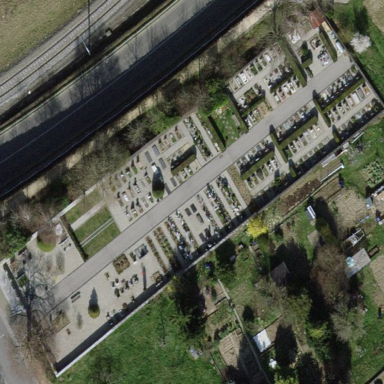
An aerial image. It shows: Cemetery.